Question: I am making the navigation application by drawing a direction between 2 points. I successfully archive the functionality.
But the direction line is drawn on top of the road label and that label cannot be read as show in the picture below.

this is my code to draw overlay
'''
- (MKOverlayView *)mapView:(MKMapView *)mapView viewForOverlay:(id<MKOverlay>)overlay
{
MKPolylineView *overlayView = [[MKPolylineView alloc] initWithPolyline:overlay];
overlayView.lineWidth = 10.0f;
//overlayView.strokeColor = [[UIColor redColor] colorWithAlphaComponent:0.5f];
overlayView.strokeColor = [UIColor redColor];
return overlayView;
}
'''
I can overcome this with a transparent line but it is not the efficient way.
The best way is to draw the line between the map layer and label layer of MKMapView but i don't know how can i archive that.
So any help please.
Thanks.
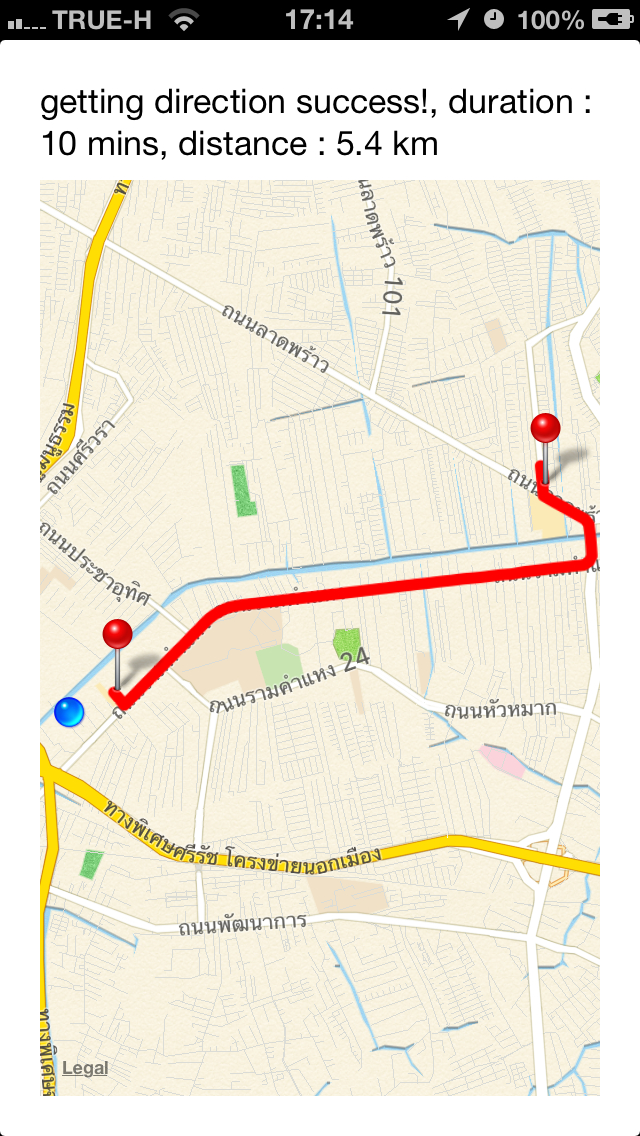
Answer: Assuming you are writing this for iOS maps (not google maps as you tagged the question) and using iOS 7 then when you add the overlay to the map view you have the option of defining which level it is on 'addOverlay:level:'. The levels are defined in the <URL>
'''
[theMapView addOverlay:theOverlay level:MKOverlayLevelAboveRoads];
'''